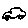
Label: car